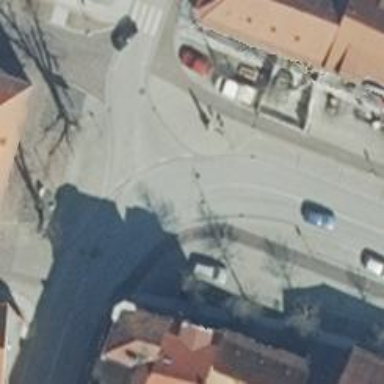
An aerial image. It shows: Asphalt residential road with opposite cycleway.